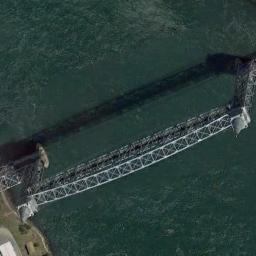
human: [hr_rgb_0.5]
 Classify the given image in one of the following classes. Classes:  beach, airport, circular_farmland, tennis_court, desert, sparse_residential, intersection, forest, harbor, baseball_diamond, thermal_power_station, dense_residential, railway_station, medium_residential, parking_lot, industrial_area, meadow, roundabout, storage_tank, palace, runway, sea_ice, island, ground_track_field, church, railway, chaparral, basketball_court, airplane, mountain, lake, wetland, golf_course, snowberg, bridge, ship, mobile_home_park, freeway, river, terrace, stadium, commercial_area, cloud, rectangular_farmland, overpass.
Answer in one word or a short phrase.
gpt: bridge